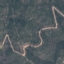
Land use / land cover class: HerbaceousVegetation